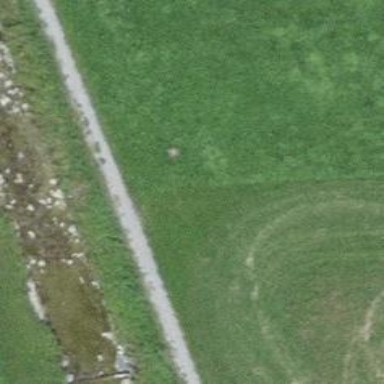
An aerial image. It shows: Compacted path.